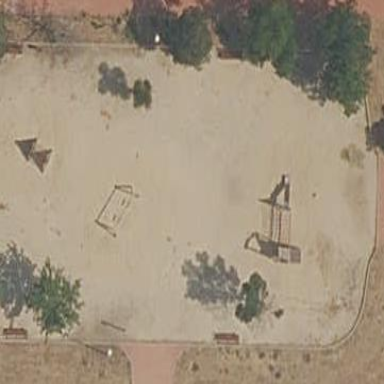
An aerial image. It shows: Playground area for leisure land.